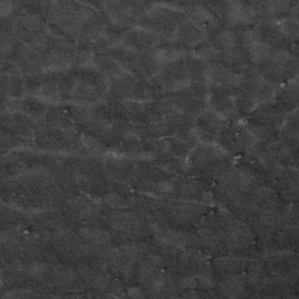
Label: frost